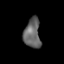
Tissue: lung
Cell type: Epithelial cells
Senescence score: 0.1937
Nuclear area (px): 477
Mean DAPI intensity: 100.79